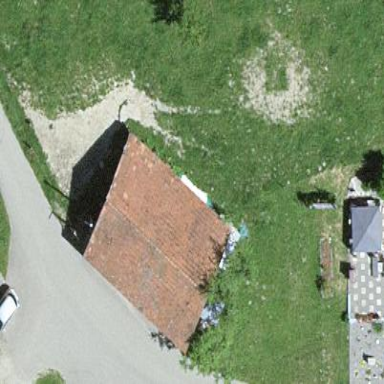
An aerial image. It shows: Rural barn.